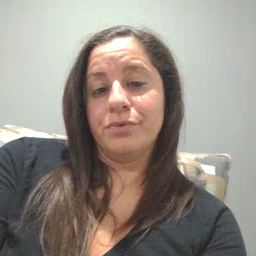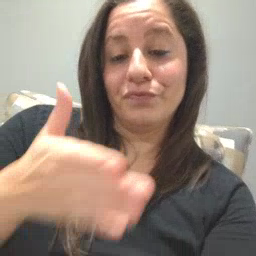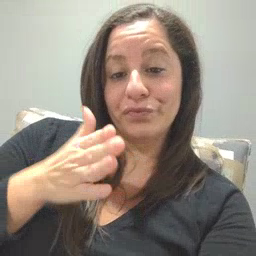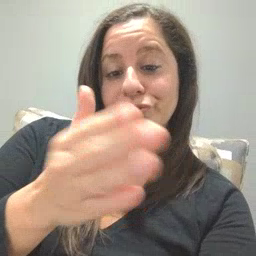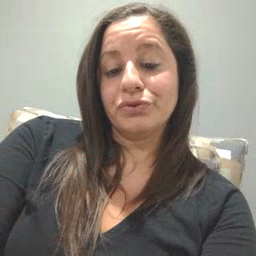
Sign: fish